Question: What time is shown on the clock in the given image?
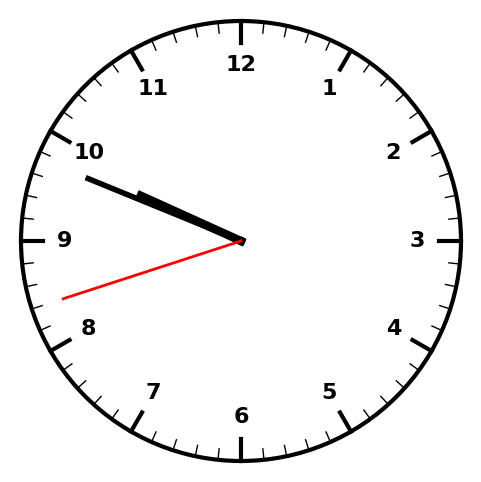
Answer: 09:48:42